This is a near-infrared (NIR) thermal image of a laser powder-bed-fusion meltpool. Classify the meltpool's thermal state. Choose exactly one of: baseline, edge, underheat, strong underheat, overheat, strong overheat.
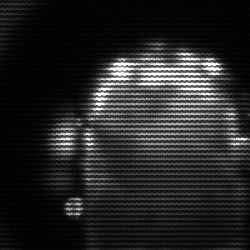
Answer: baseline